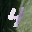
Label: 4